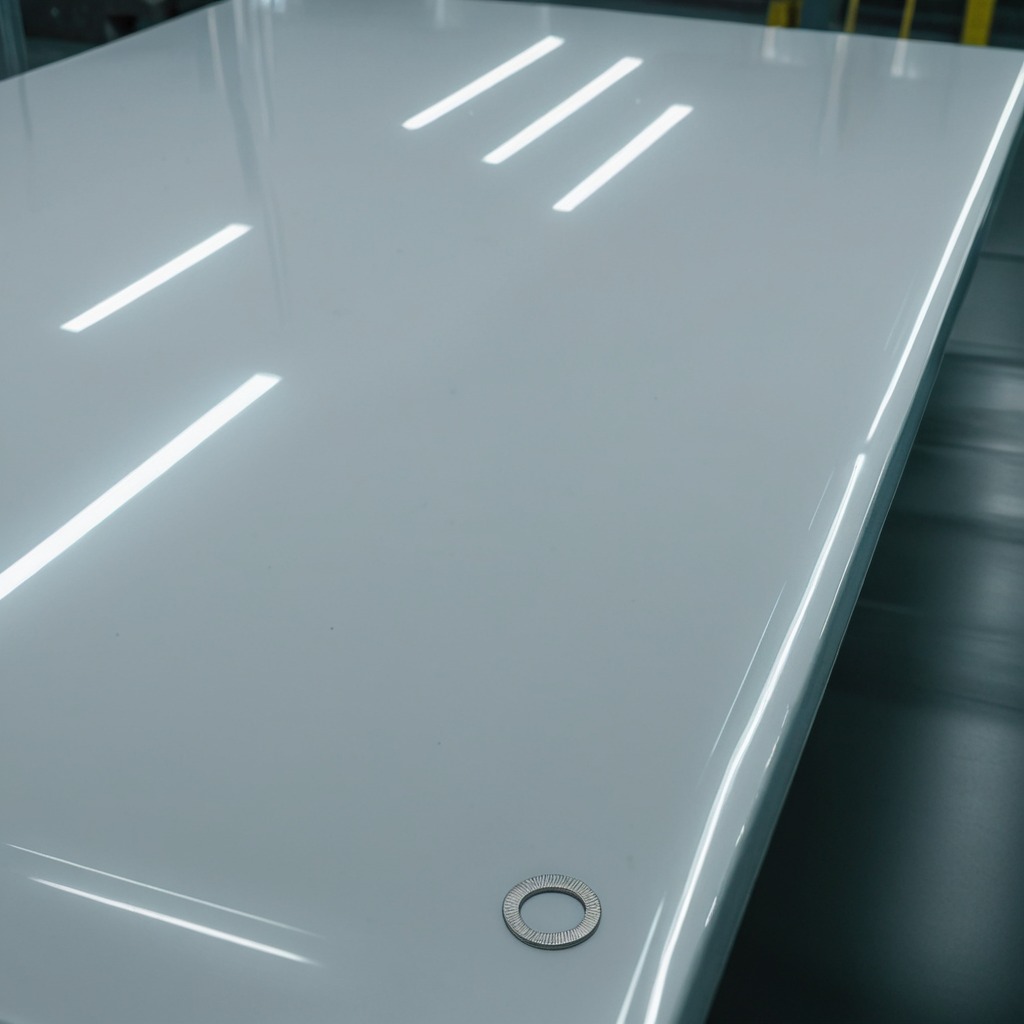
A flat metal washer is lying on the table.